Interaction volume radius: 5 \u00c5
Interaction volume height: 25 \u00c5
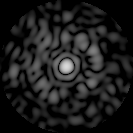
Disorder parameter: 0.8487